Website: ulta-beauty
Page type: address-validator
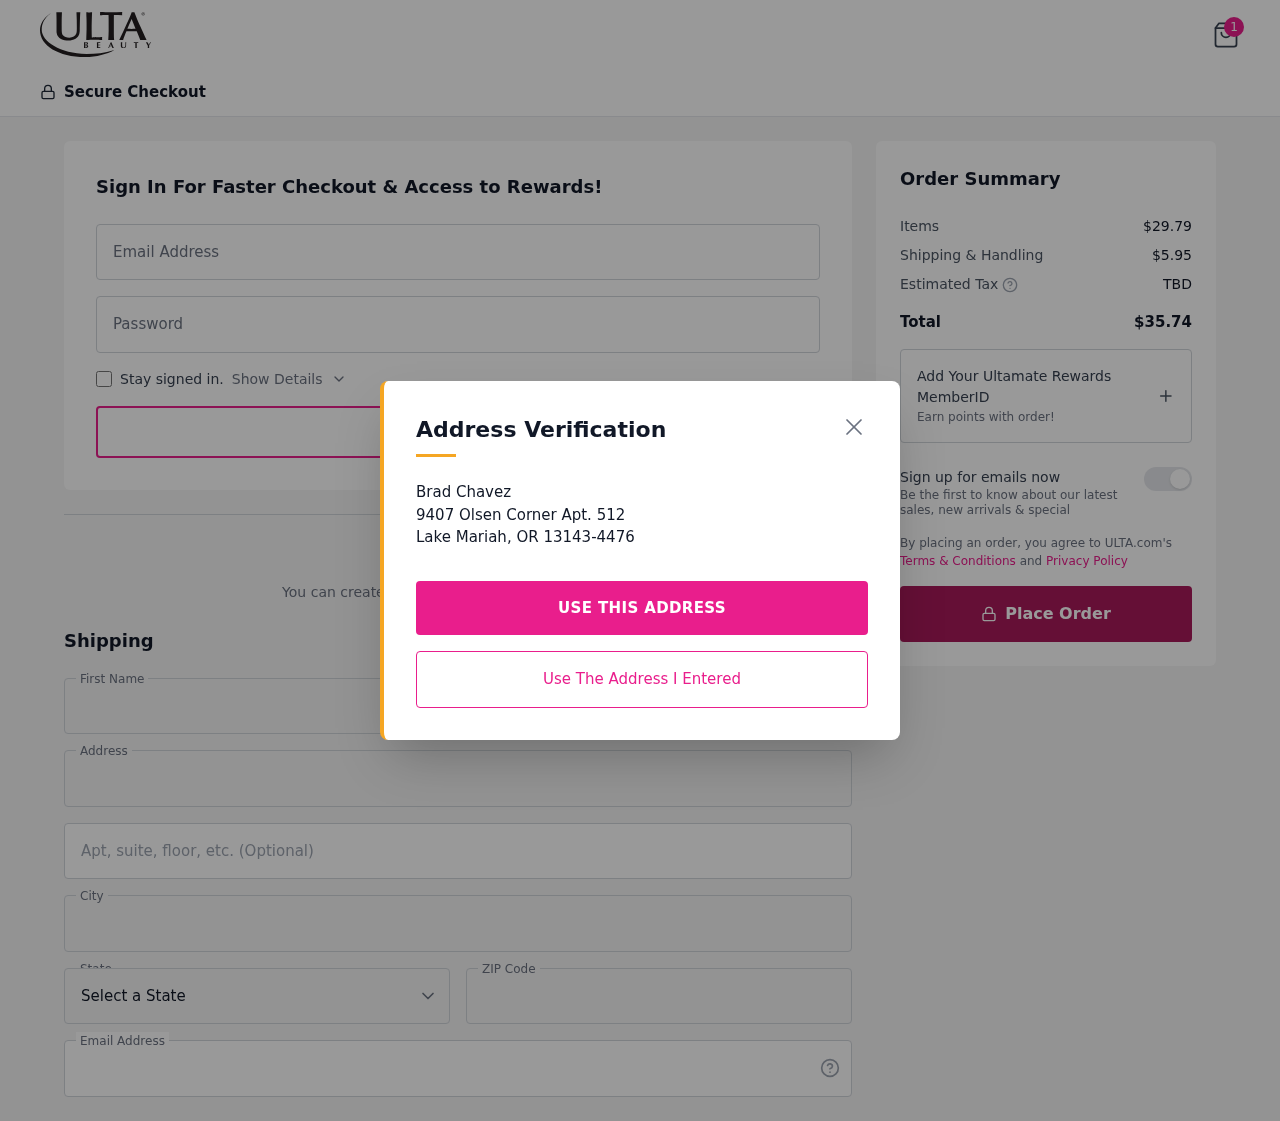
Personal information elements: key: PII_CITY
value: Lake Mariah
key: PII_EMAIL
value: bradchavez@hotmail.com
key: PII_FIRSTNAME
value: Brad
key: PII_LASTNAME
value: Chavez
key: PII_POSTCODE
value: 13143
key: PII_STATE_ABBR
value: OR
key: PII_STREET
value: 9407 Olsen Corner Apt. 512
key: PII_STREET2
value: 9407 Olsen Corner Apt. 512
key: PII_FULLNAME2
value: Brad Chavez
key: PII_CITY2
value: Lake Mariah
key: PII_STATE_ABBR2
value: OR
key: PII_POSTCODE_FULL
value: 13143
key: PII_POSTCODE_EXT
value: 4476
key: PII_POSTCODE_NUMERIC
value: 13143
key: PII_POSTCODE_EXT_NUMERIC
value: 4476
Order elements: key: ORDER_NUM_ITEMS
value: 1
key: ORDER_SUBTOTAL
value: $29.79
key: ORDER_SHIPPING_COST
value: $5.95
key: ORDER_TOTAL
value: $35.74